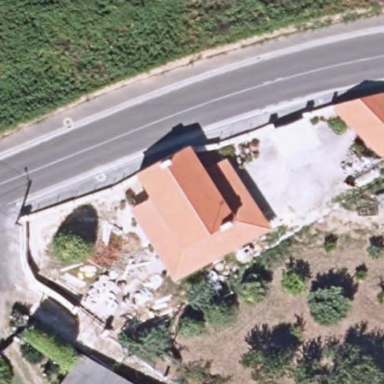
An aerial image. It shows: Simple house.